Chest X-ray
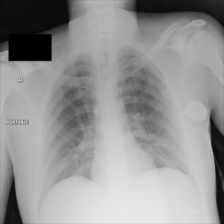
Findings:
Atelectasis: negative
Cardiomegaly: negative
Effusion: negative
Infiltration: negative
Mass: negative
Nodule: negative
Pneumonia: negative
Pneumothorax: negative
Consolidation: negative
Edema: negative
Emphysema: negative
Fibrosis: negative
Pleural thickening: negative
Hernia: negative